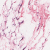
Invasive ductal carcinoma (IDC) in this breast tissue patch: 0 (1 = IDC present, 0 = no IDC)